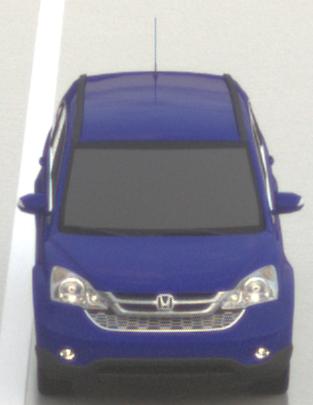
Make: Honda
Model: CR-V
Detailed model: CR-V (III) (04/10 - 10/12)
Model produced from: 2010
Model produced until: 2012
Doors: 5
Color: blue
Road condition: wet road
Daytime: sunrise or sunset
Contrast: low contrast